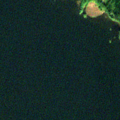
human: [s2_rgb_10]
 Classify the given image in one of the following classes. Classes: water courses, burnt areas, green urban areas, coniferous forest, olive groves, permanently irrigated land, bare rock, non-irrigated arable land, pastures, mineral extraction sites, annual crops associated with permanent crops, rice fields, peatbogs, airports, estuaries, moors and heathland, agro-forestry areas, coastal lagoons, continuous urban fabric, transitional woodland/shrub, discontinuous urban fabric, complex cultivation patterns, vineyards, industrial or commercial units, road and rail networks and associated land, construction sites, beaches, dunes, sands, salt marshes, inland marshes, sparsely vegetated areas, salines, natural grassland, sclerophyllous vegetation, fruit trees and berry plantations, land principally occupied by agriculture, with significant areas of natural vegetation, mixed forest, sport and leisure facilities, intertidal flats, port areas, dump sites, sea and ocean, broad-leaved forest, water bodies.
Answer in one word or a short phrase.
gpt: mixed forest, water bodies